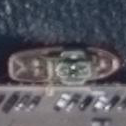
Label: civil